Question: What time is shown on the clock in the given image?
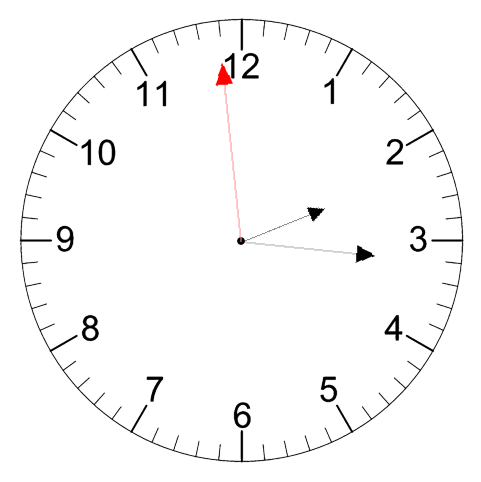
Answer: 02:15:59